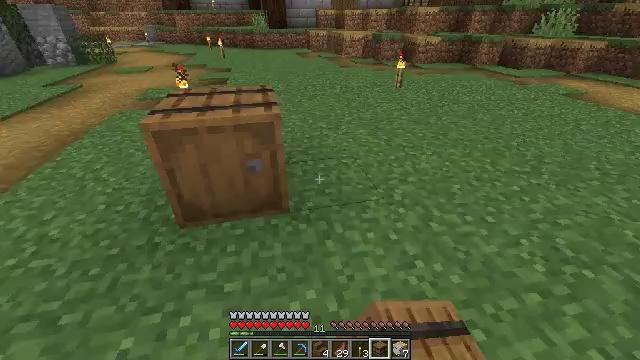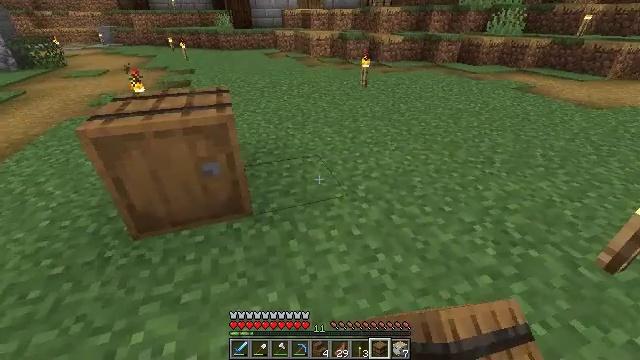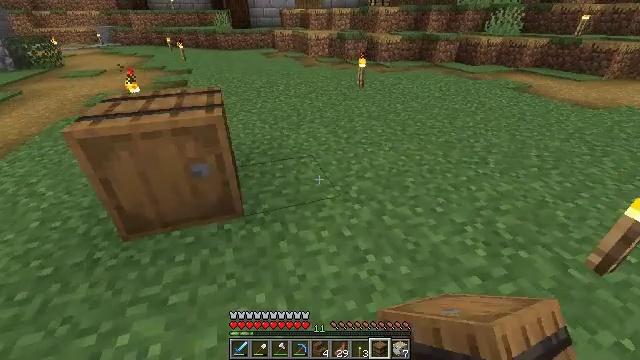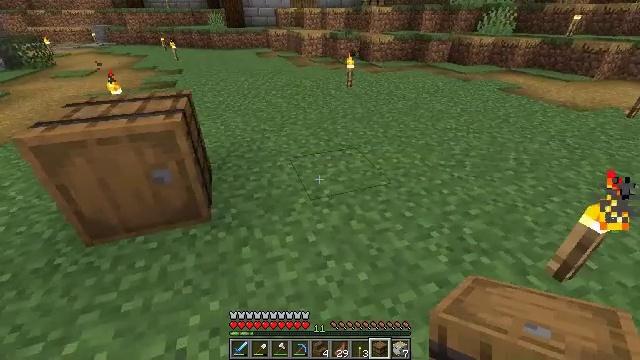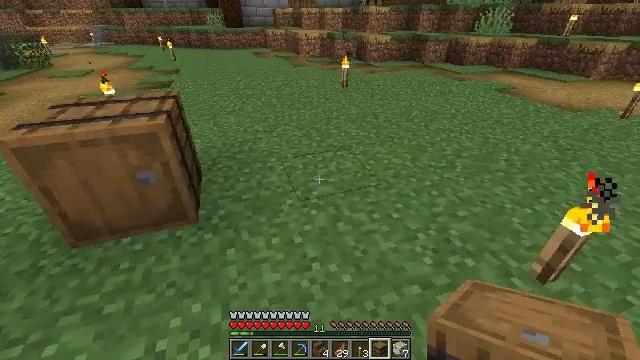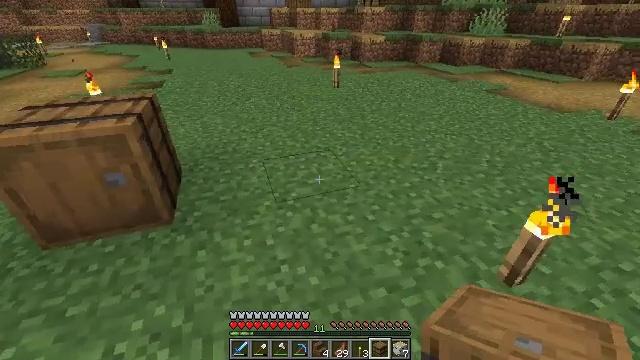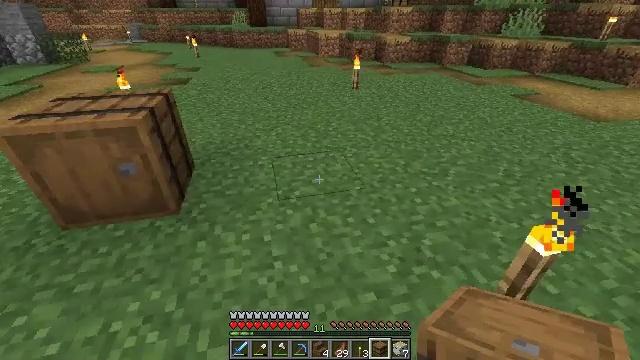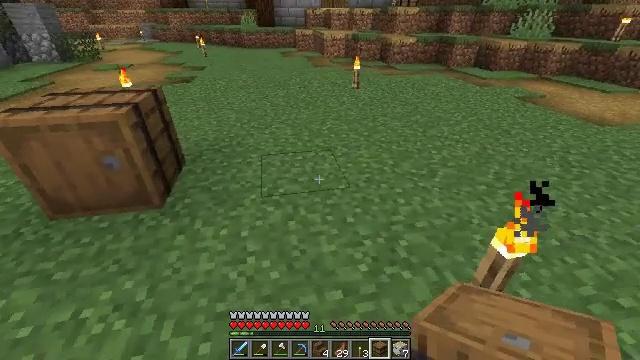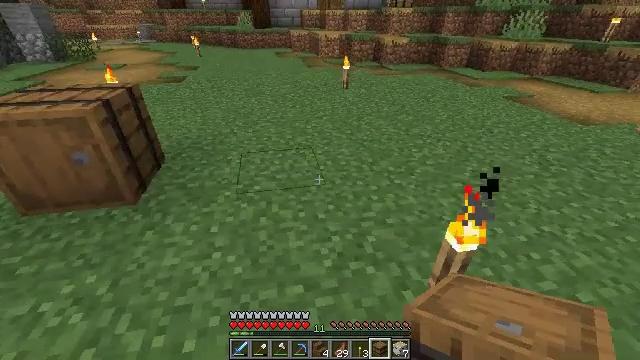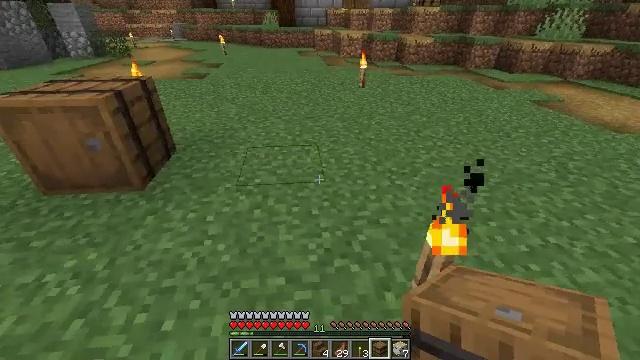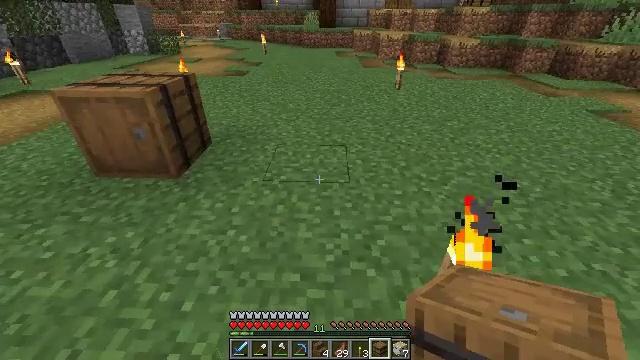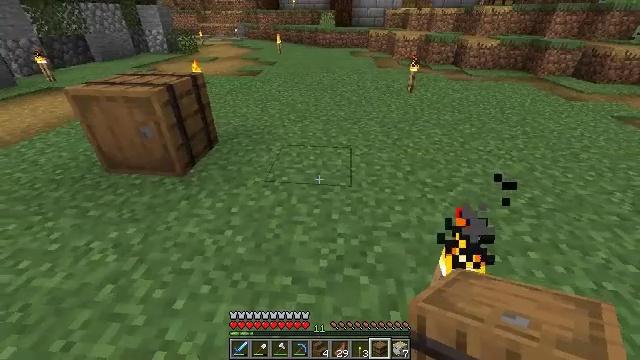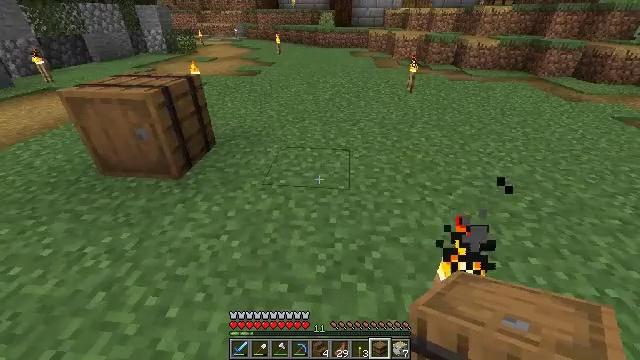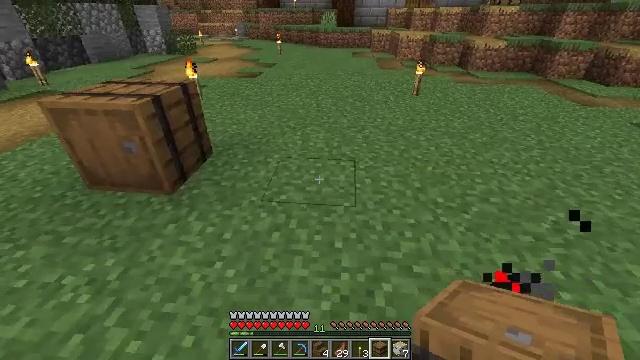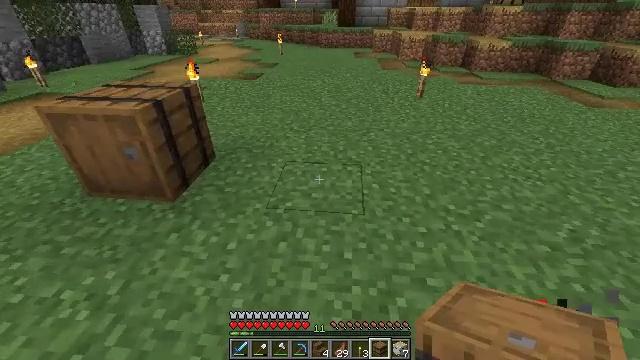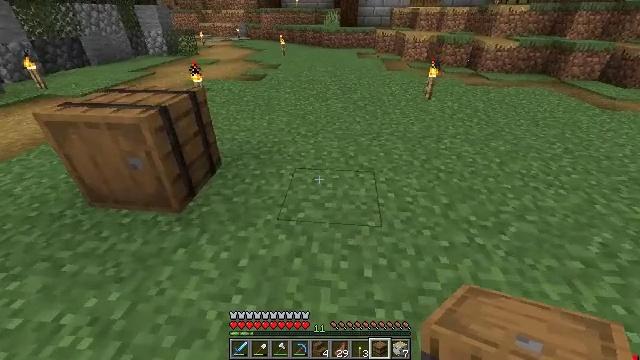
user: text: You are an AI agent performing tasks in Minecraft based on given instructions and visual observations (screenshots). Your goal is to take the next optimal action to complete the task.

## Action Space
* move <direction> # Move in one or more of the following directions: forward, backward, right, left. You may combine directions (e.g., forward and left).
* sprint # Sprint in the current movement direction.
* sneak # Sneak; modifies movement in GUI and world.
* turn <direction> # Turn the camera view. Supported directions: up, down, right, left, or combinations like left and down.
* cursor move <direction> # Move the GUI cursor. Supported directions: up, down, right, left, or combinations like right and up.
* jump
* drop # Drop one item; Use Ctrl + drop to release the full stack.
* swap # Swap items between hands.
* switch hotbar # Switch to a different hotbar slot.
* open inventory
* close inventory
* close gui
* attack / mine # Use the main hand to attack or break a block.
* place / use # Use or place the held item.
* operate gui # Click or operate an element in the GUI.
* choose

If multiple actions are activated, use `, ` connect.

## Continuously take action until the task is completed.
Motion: motion action
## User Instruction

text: Mine the barrel to retrieve its items.
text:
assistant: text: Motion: move right, turn right
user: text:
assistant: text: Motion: move right
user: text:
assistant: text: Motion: move right
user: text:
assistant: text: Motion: move right
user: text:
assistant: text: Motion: move right
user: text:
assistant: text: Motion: move right, turn left
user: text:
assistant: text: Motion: move right, turn left
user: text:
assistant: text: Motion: move right
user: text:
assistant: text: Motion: move right, turn left
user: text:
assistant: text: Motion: turn left
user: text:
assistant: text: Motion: move forward, turn left
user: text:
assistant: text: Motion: move forward
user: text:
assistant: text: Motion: move forward and move left
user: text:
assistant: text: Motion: move forward and move left
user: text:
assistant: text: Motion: move forward and move left
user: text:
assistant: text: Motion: move forward and move left
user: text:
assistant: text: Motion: move forward and move left, turn left and down
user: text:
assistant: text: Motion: move forward and move left, turn down
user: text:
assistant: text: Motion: move forward and move left, turn down
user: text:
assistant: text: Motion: move forward and move left, turn left and down
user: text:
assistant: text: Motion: move forward and move left
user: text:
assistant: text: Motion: move left
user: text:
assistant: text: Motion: move left
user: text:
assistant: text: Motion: move left
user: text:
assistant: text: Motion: move left
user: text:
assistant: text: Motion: no_op
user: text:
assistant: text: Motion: no_op
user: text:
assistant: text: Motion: no_op
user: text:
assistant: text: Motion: no_op
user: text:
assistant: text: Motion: no_op